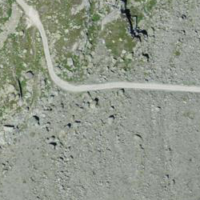
EUNIS habitat code: 48
Species observed at this site:
Saxifraga bryoides
Silene acaulis
Geum reptans